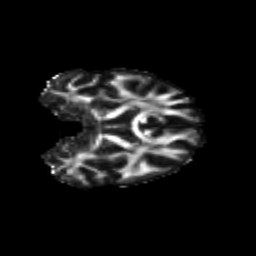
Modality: FA
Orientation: coronal
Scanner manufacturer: siemens
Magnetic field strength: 3 T
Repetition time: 9.2 s
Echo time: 0.084 s